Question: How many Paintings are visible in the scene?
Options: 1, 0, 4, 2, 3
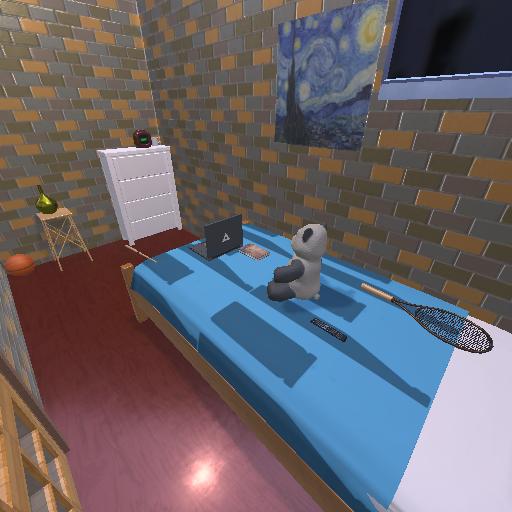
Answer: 1